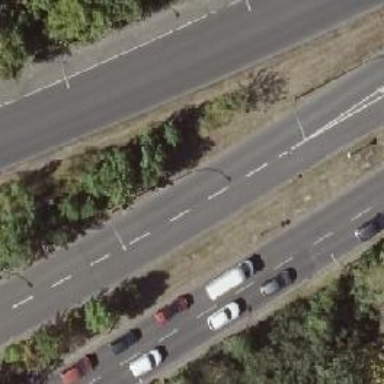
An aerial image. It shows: Primary link highway with asphalt surface and dual carriageway.